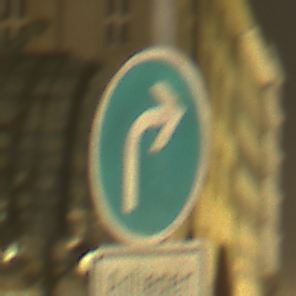
Verkehrszeichen: VorgeschriebeneFahrtrichtungRechts
Zusatzzeichen unten: PersonengruppenFrei1
Umgebung: Outdoor, Urban
Tageszeit: Night
Wetter: Overcast
Licht: Artificial
Jahreszeit: NotSpecified
Kontrast: MediumContrast